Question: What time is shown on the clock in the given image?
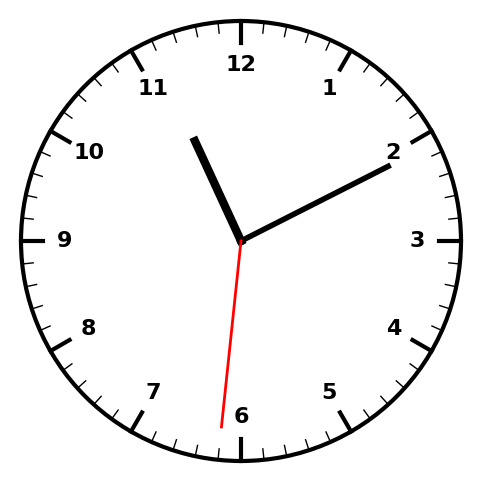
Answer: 11:10:31